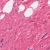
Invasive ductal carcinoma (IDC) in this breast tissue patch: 0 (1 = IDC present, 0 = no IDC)